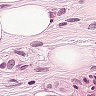
Metastatic tissue present: yes